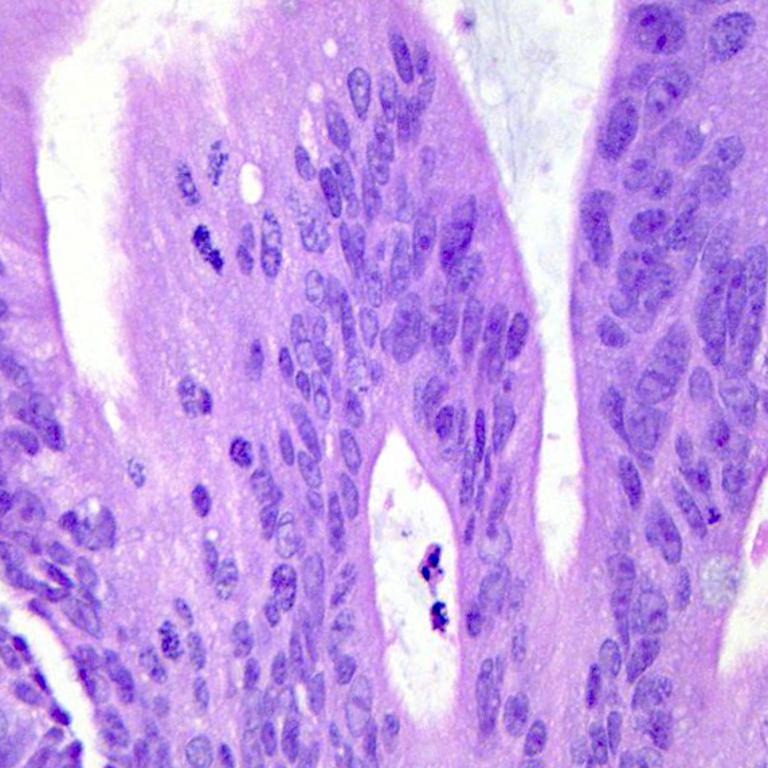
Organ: colon
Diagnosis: adenocarcinomas